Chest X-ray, PA view. Patient: 42 years old, sex F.
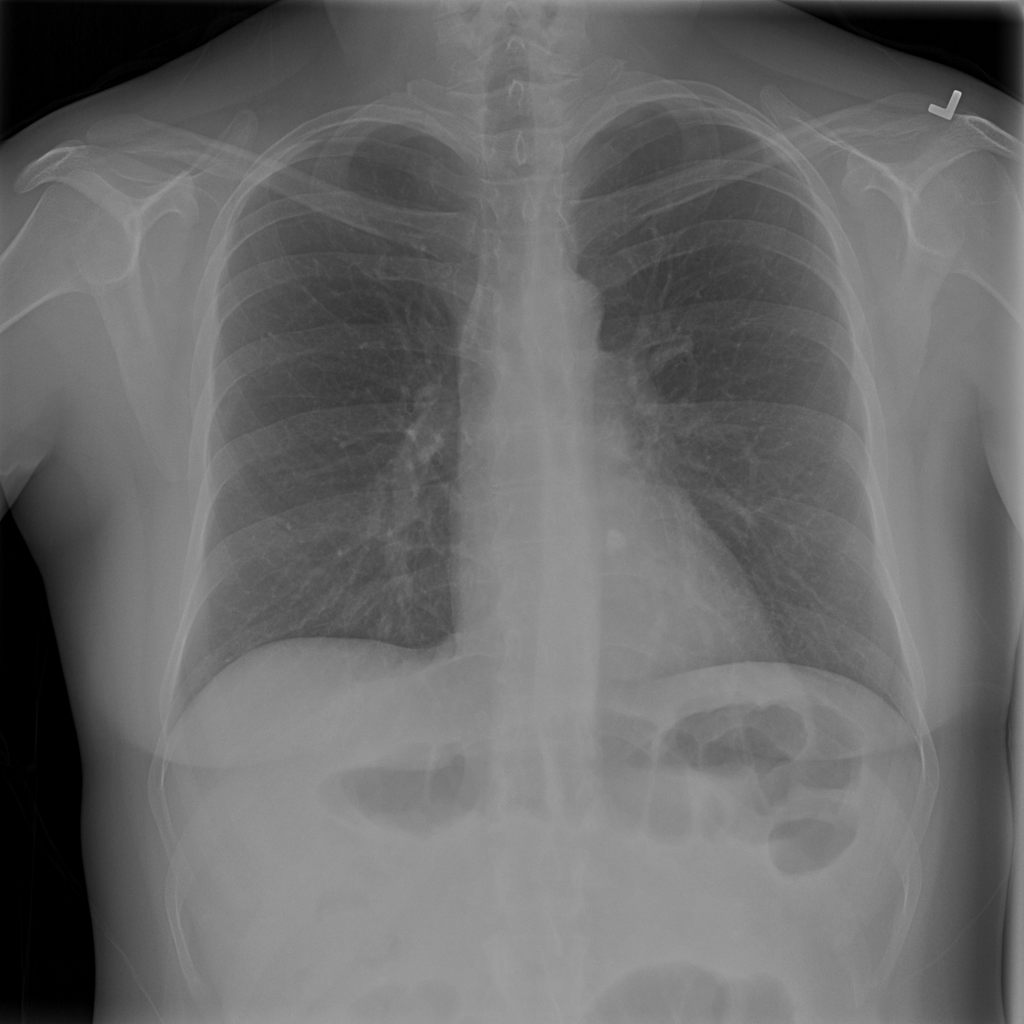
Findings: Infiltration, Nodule